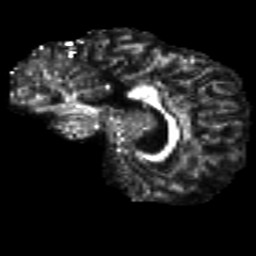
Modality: FA
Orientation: sagittal
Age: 24
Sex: male
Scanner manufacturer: siemens
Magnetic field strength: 3 T
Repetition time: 8.8 s
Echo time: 0.085 s